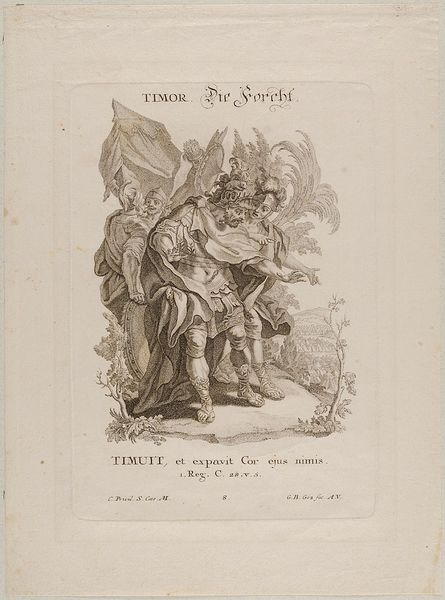
Titel: Die Furcht
Künstler: Gottfried Bernhard Göz
Standort: Hamburg
Institution: Museum für Kunst und Gewerbe Hamburg
Schlagwörter: bibel, personen, rokoko, grafik, graphik, angst, soldaten, kartusche, fotografie, photographie, druckgraphik, druckgrafik, soldat, furcht, altes testament, krieger, emotionen, römisch, rocaille, style, reproduktionen, druckerzeugnisse, muschelwerk, gefühl, ornamentstich, vorlageblätter, punktiermanier, punktiertechnik